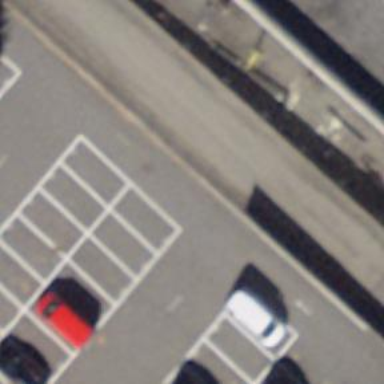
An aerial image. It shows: Asphalt parking aisle designated as service road.